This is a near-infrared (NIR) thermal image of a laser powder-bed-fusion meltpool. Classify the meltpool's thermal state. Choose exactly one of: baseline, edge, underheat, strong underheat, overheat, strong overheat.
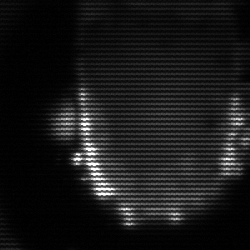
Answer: baseline